Question: I'm allowing users to reset/recenter the map. I posted about it <URL>
I added the code that should work to reload the markers based on which checkboxes they selected.
To give you an idea of what I'm talking about, here's a screen shot of how the site looks when it first displays:

If I select a different view from the dropdown list (any state, or USA 50+), I can then select a checkbox or checkboxes and it/they will work, but my code that should redraw the markers based on which checkboxes were already clicked does not.
Here is the code that recenters the map as an item is selected from the dropdown:
'''
$('#stateSelector').on("change",function() {
var $this = $(this).val();
if ($this == "USA (48)")
{
LoadUSA48();
}
else if ($this == "USA (50+)")
{
LoadUSA50();
}
else if ($this == "Alabama")
{
LoadAlabama();
}
. . .
else if ($this == "Wyoming")
{
LoadWyoming();
}
});
'''
Here is an example Load() method:
'''
function LoadAlabama() {
$("#map").removeData();
$("#map").goMap({
latitude: 32.806673,
longitude: -86.791133,
zoom: 8
});
}
'''
There is a ReloadMarkers() method that is called at the end of the select event:
'''
function ReloadMarkers() {
if ($('#NFLCheckbox').is(':checked')) {
ShowNFLMarkers();
}
. . .
if ($('#AmMusiciansCheckbox').is(':checked')) {
ShowMusiciansMarkers();
}
}
'''
The ShowX() methods contains all the appropriate of the following type of code:
'''
$.goMap.createMarker({
address: 'Green Bay, Wisconsin',
title: 'Green Bay Packers',
group: 'NFLGroup',
icon: constants.nflIcon,
html: getPackers()
});
'''
It's as if the checked state of the checkboxes is not being recognized...
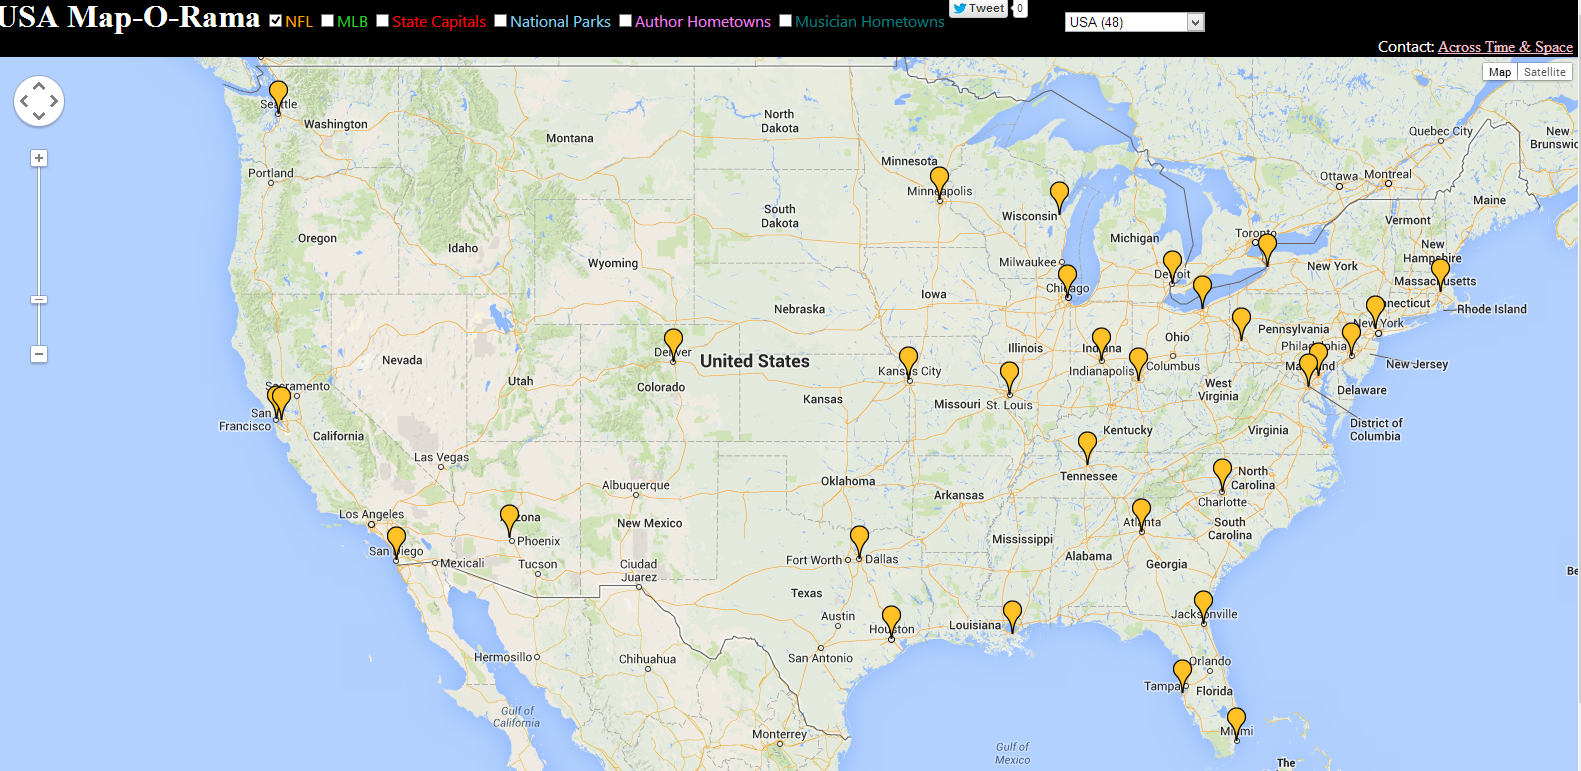
Answer: Because in your LoadAlabama() function the map is getting re-initialized. The markers were associated with the old map object. When you change the option from the dropdown, the new map object does not have any markers associated with it. Thus a showHide won't work (because the markers are not there on the map yet).
Best solution would be to store the lat-long values of the places in an object or array which I guess you are already doing. And when you re-initialize the map, you need to iterate over the markers and set the map for the markers that need to be displayed. Something like this
'''
function setMapForMarkers (mapMarkers) {
$(mapMarkers).each(function(i, elm) {
elm.setMap(myMap);
});
}
function ReloadMarkers() {
if ($('#NFLCheckbox').is(':checked')) {
setMapForMarkers(NFLGroupMarkers); //NFL Group markers should be an array containing the markers that need to be displayed.
} else {
//whatever set of markers you want to display here
}
}
'''
You can refer to this for a working example
<URL>